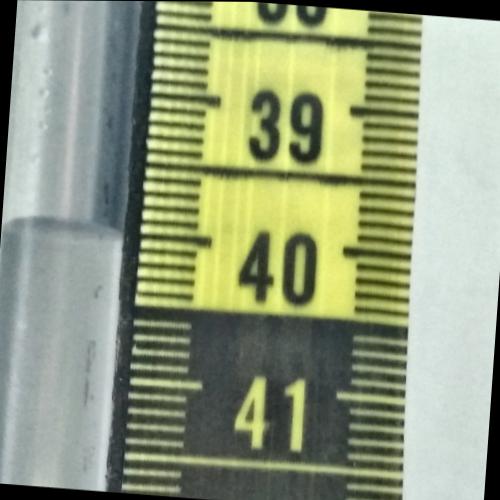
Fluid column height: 40.0 cm